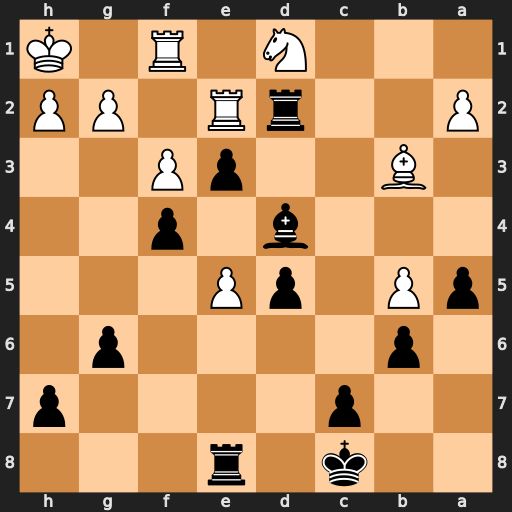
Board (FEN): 2k1r3/2p4p/1p4p1/pP1pP3/3b1p2/1B2pP2/P2rR1PP/3N1R1K
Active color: b
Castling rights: -
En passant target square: -
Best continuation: Rxe2